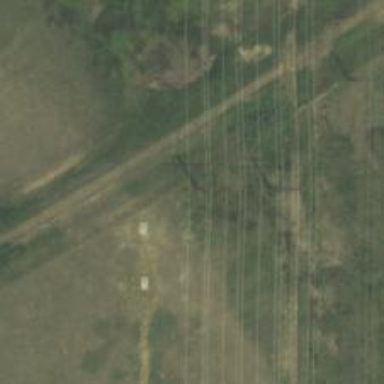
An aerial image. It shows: Power tower.